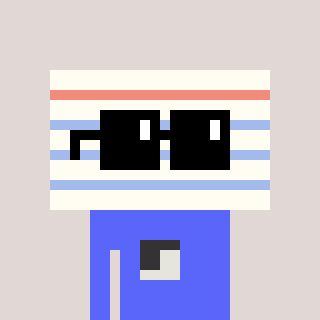
a pixel art character with square black sunglasses, a empty notebook page-shaped head and a purple-colored body on a warm background